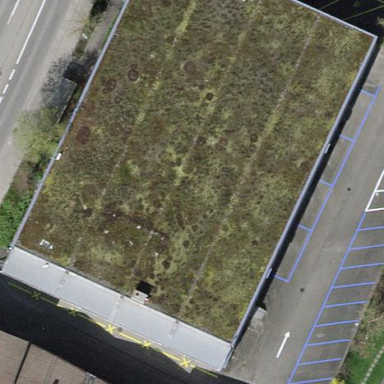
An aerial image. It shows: Building with flat roof.